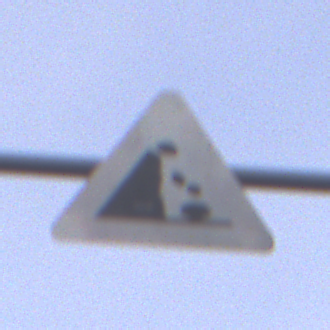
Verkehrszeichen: SteinschlagLinks
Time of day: MorningAfternoon
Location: Outdoor (Urban)
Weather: PartlyCloudy
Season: NotSpecified
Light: Natural